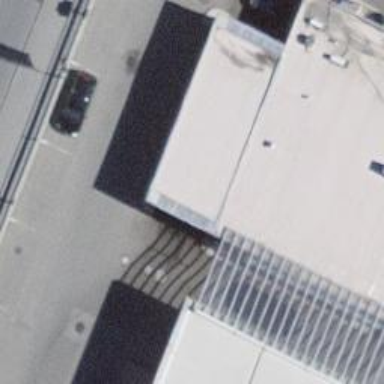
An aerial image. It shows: Car wash facility.